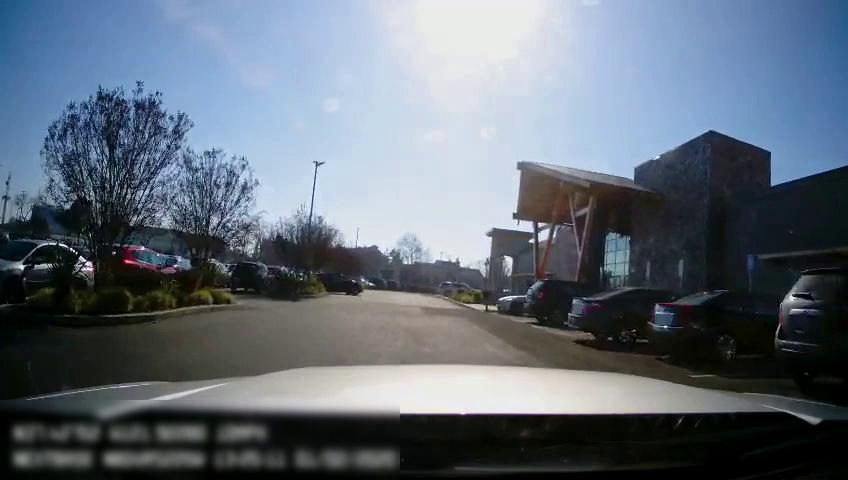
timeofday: Day
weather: Sunny
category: Drivable Space
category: Vehicles | SUV
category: Vehicles | Car
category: Vehicles | Car
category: Vehicles | SUV
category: Vehicles | SUV
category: Vehicles | SUV
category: Vehicles | SUV
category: Vehicles | Car
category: Vehicles | Car
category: Vehicles | Car
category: Vehicles | SUV
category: Vehicles | Car
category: Vehicles | Car
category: Vehicles | SUV
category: Vehicles | SUV